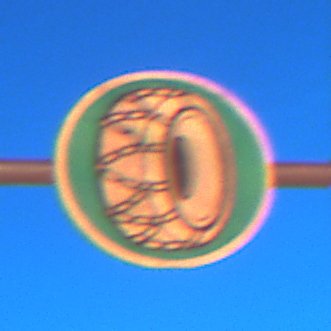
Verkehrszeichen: SchneekettenVorgeschrieben
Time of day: Night
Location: Outdoor (Urban)
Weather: PartlyCloudy
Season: NotSpecified
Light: Artificial